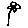
Label: flower